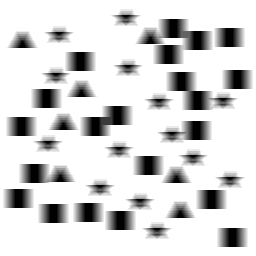
Squares: 21
Triangles: 7
Stars: 14
Total shapes: 42